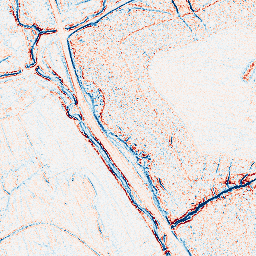
Category: edge_preserving
Decomposition family: bilateral
Decomposition parameters: d: 5
sigma_color: 100
sigma_space: 150
Upsampling method: bspline
Upsampling parameters: scale: 8
Upsampling scale: 8